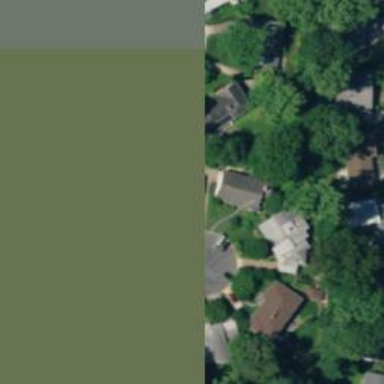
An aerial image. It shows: Neighborhood.